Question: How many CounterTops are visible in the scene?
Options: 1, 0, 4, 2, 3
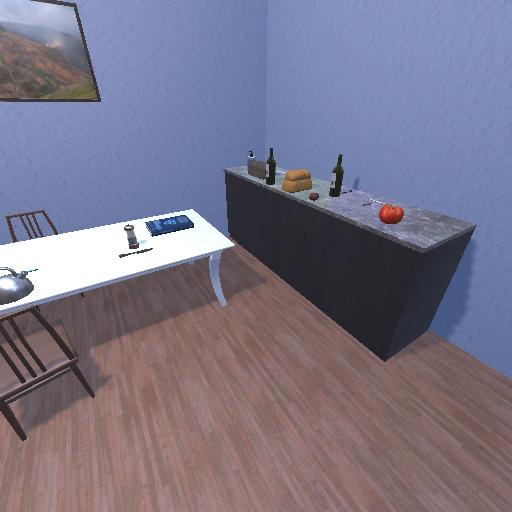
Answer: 1